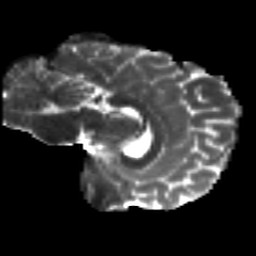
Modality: T2w
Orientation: sagittal
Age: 25
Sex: male
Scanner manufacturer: siemens
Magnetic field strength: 3 T
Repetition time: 8.8 s
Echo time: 0.085 s